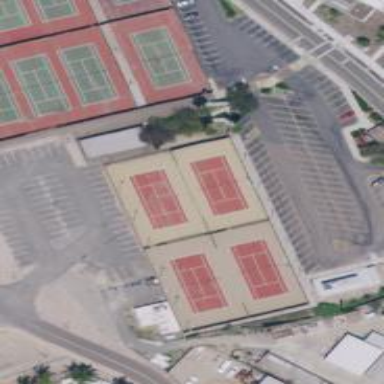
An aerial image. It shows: Tennis court on pitch designated for leisure land.